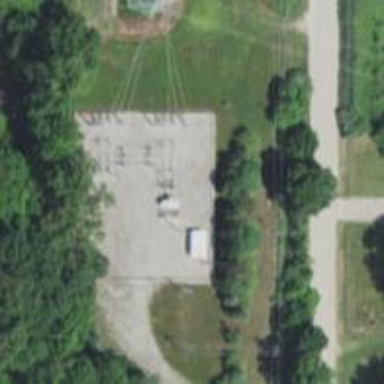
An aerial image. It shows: Power pole.